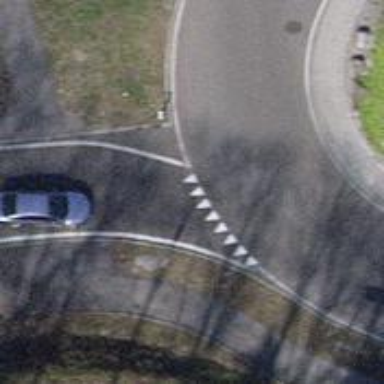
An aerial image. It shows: Road with "give way" sign.